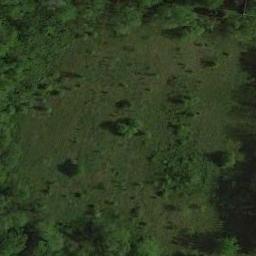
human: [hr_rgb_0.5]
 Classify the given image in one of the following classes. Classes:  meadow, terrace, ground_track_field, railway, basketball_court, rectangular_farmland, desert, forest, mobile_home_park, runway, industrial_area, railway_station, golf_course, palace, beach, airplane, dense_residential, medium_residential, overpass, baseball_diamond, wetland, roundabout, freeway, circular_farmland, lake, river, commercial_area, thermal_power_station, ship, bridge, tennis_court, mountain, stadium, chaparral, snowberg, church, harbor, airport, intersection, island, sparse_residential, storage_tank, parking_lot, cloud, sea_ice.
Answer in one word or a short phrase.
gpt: meadow